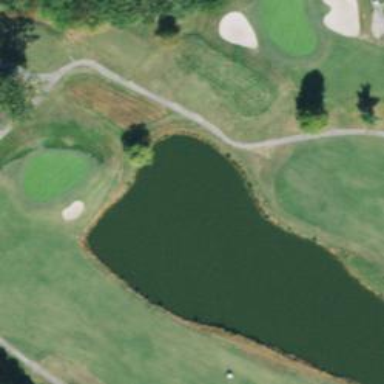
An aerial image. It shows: Pathway for golfing.